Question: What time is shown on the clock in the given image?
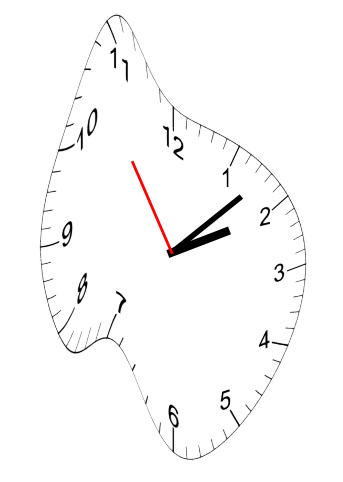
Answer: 02:07:54